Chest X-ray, PA view. Patient: 77 years old, sex M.
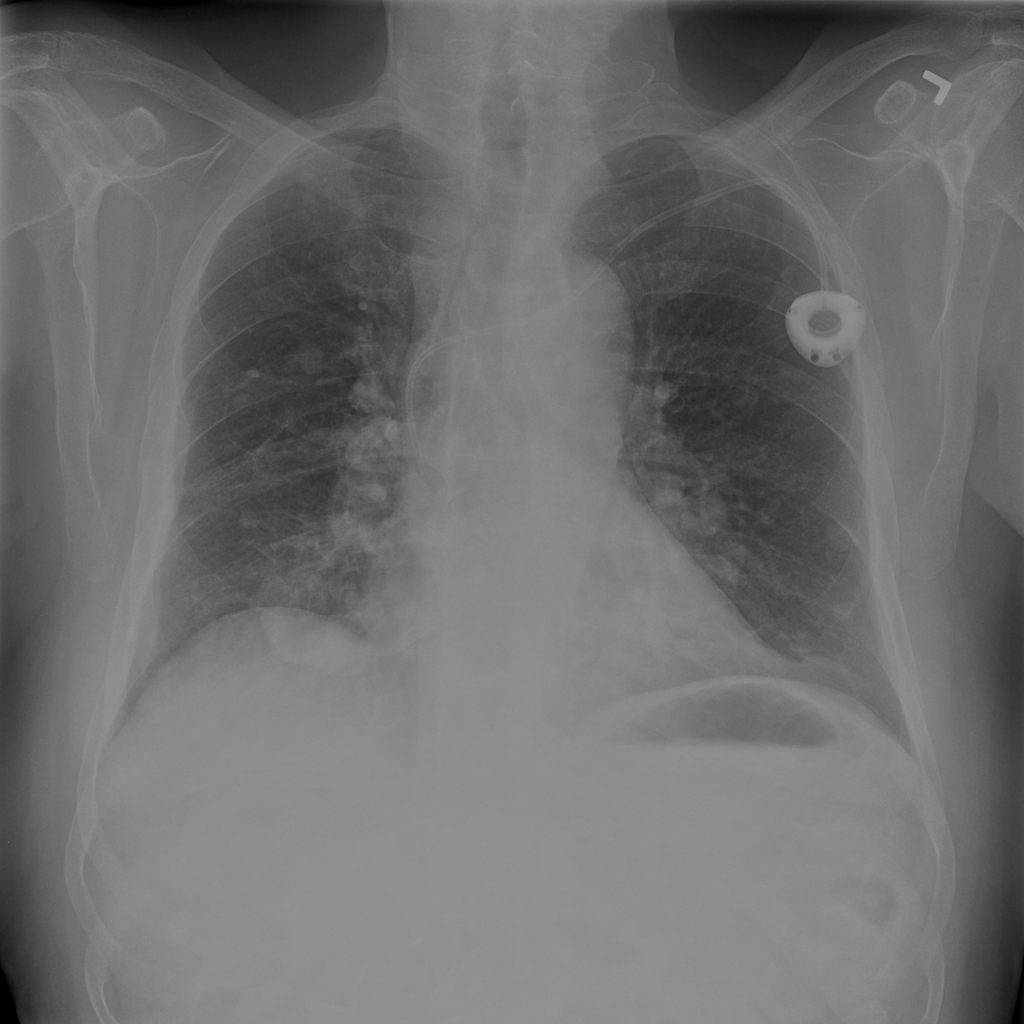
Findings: Atelectasis, Fibrosis, Nodule